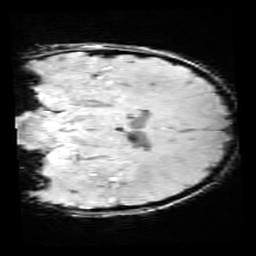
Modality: SWI
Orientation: coronal
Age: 12
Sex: male
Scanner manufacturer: siemens
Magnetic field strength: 3 T
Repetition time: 0.027 s
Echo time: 0.02 s